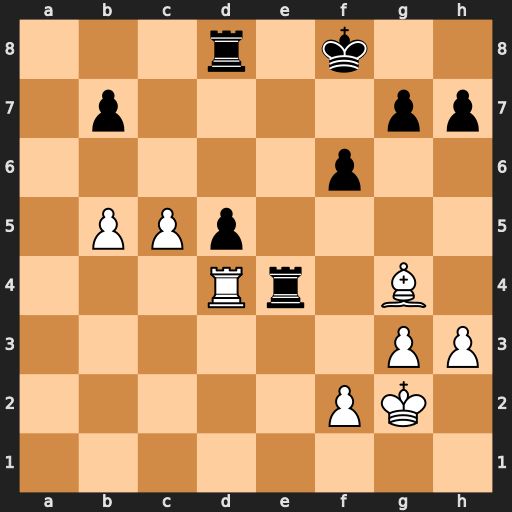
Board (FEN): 3r1k2/1p4pp/5p2/1PPp4/3Rr1B1/6PP/5PK1/8
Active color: w
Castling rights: -
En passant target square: -
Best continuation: Rxe4 dxe4 c6 bxc6 bxc6